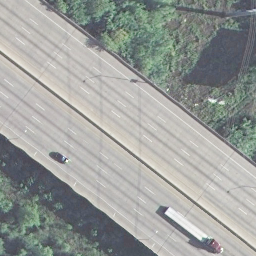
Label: freeway